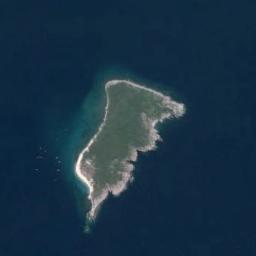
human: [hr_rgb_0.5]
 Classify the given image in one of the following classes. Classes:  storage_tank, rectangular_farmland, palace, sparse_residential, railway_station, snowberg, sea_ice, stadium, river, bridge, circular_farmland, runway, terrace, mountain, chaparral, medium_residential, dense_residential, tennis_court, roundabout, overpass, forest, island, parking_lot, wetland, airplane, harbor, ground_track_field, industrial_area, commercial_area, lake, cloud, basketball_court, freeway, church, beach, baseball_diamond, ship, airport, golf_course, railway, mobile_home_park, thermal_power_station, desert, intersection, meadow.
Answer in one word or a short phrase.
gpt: island